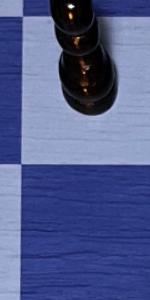
Label: Empty